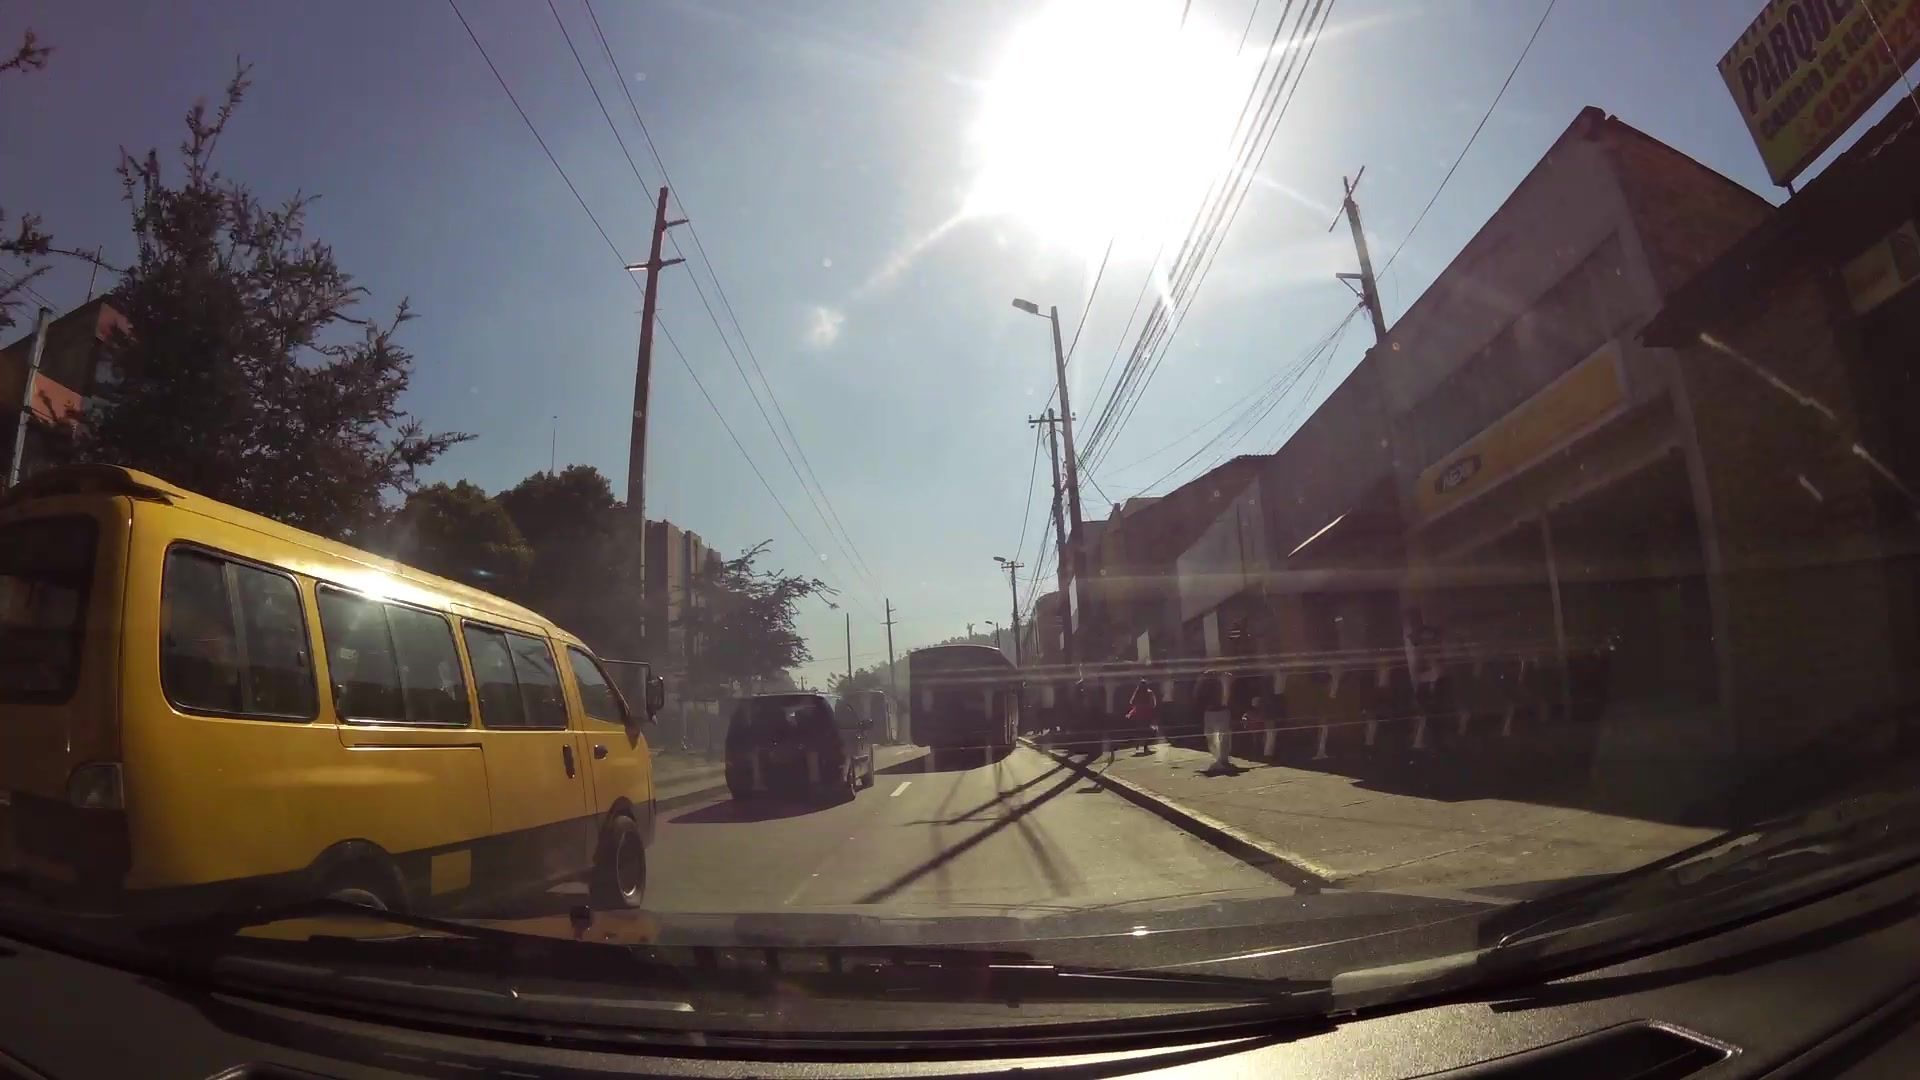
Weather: clear
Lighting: day
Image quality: good
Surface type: driving surface
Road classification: primary
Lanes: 2
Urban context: urban centre
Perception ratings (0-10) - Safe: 0.52, Lively: 4.49, Beautiful: 2.15, Boring: 7.79, Depressing: 4.33, Wealthy: 1.88